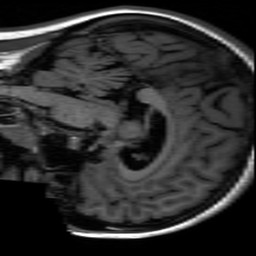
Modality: inplaneT1
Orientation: sagittal
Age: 18
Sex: female
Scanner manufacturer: ge
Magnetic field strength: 3 T
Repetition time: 2.499 s
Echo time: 0.02513 s